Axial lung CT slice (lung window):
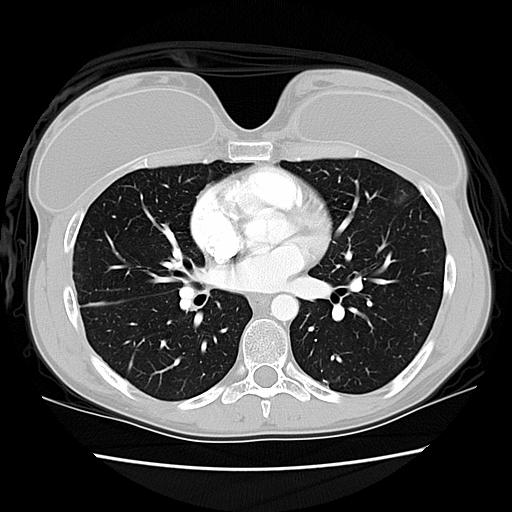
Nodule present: no